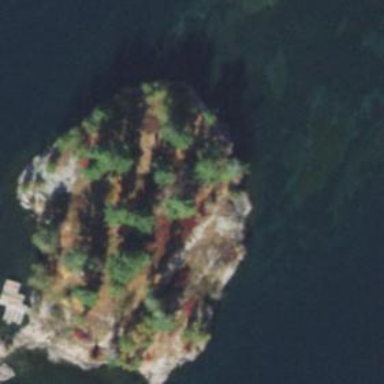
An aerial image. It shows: Image showing island.